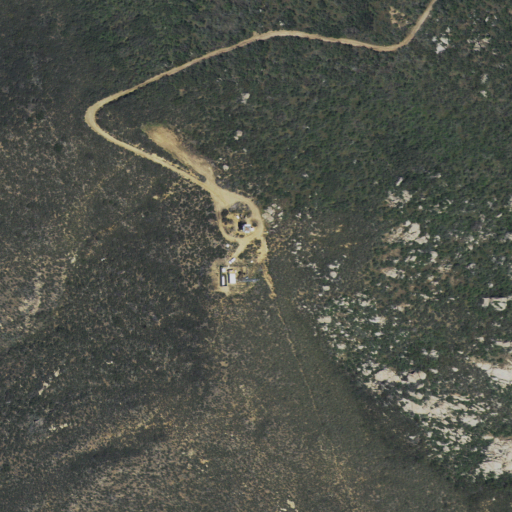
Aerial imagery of mountain in California named Red Mountain containing shrub, open development, and mixed forest